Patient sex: M
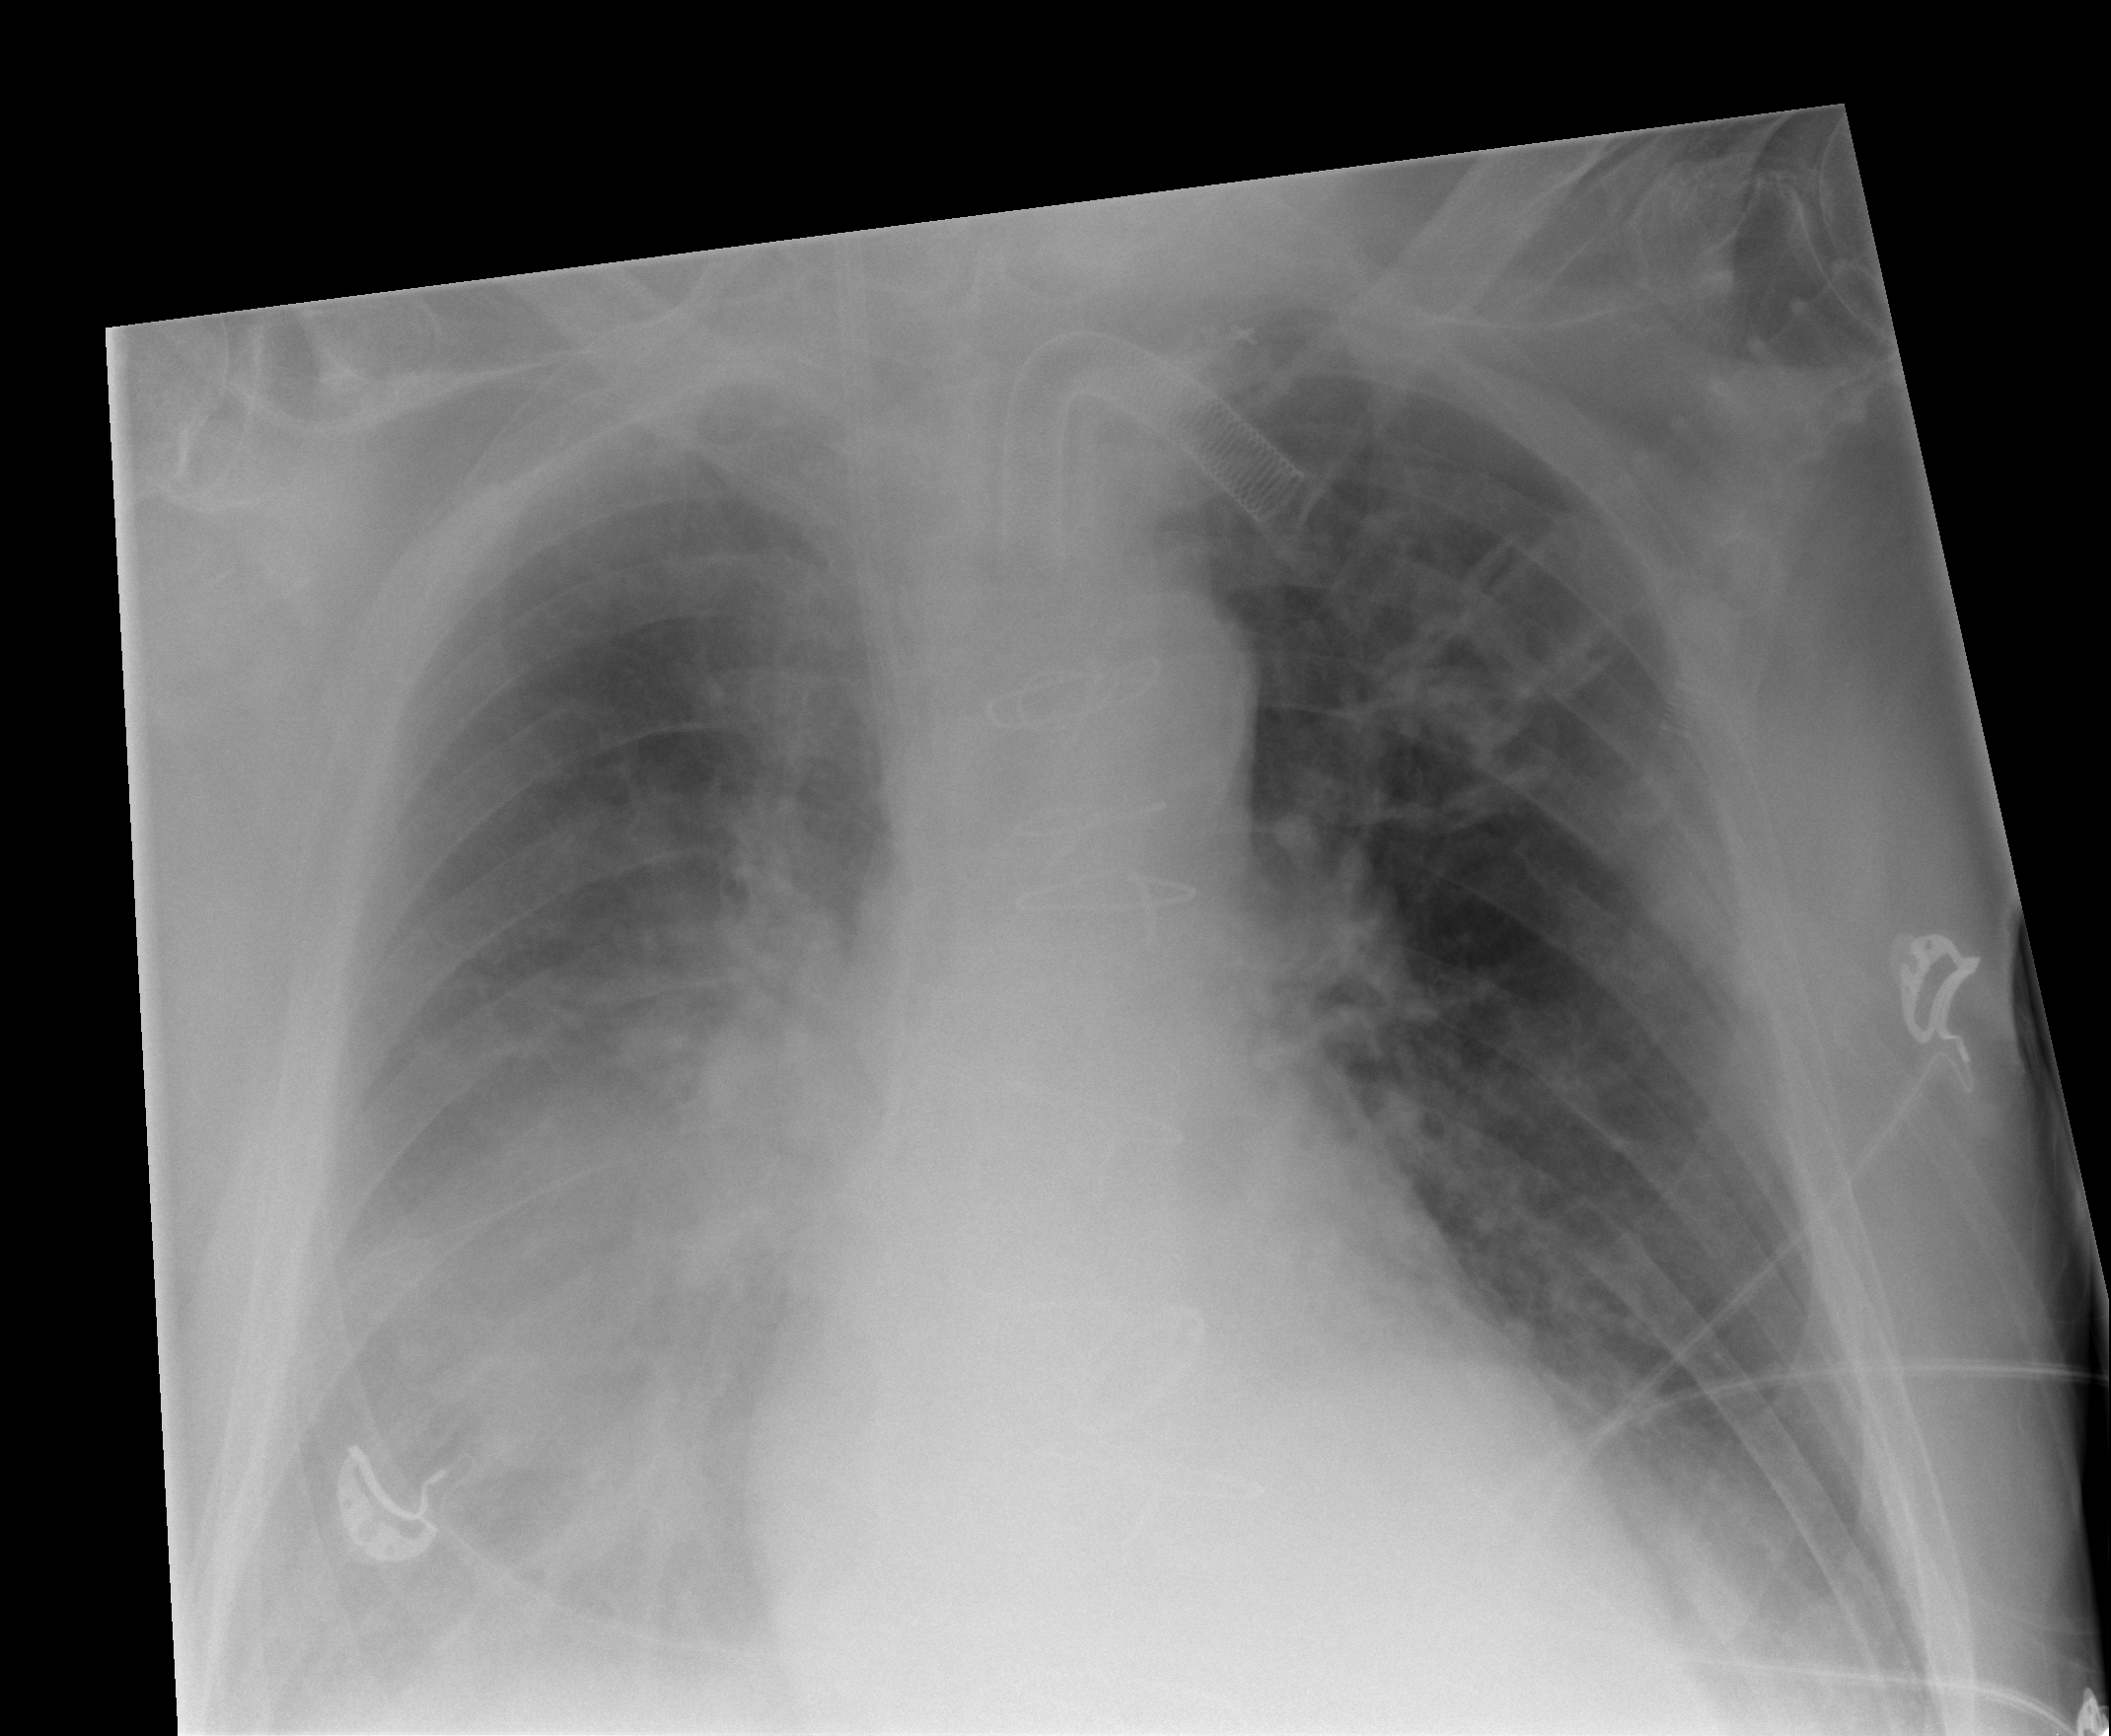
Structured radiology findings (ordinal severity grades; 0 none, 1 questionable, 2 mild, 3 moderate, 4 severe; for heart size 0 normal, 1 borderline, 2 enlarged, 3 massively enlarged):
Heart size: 0
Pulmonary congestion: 2
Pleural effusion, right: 2
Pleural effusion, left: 0
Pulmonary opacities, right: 2
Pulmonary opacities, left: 0
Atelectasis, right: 2
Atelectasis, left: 0